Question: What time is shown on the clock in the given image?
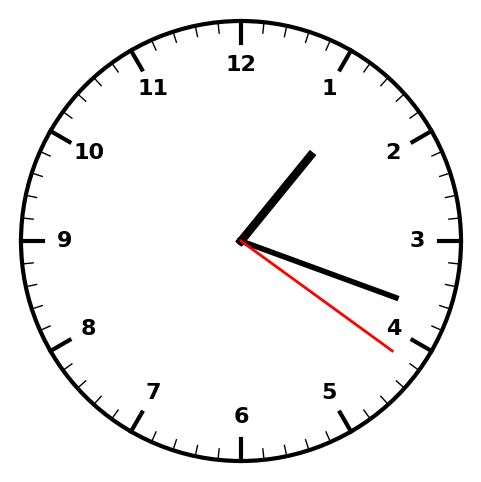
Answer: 01:18:21